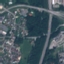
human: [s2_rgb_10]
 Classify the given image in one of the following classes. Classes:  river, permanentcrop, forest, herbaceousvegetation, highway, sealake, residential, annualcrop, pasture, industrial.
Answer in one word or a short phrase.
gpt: Highway